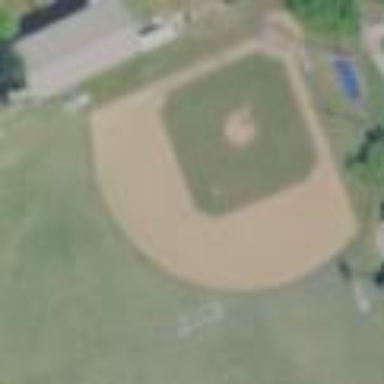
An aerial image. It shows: Baseball pitch for leisure and sports activities.